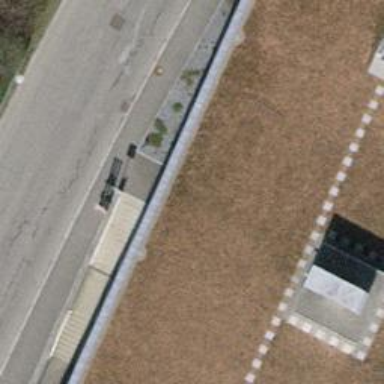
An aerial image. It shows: Concrete steps on the road with surface made of concrete plates.